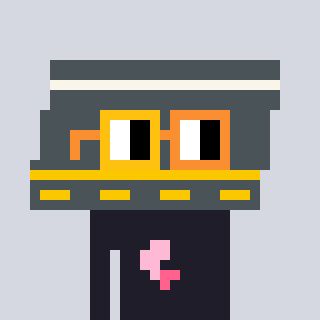
a pixel art character with square yellow and orange glasses, a road-shaped head and a grayscale-colored body on a cool background